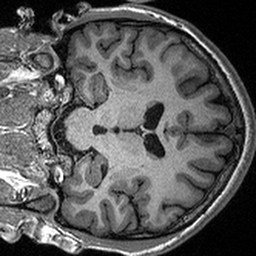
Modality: T1w
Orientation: coronal
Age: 21
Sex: male